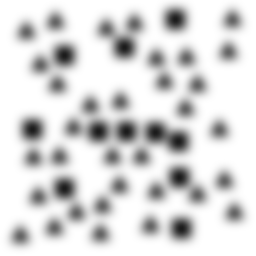
Squares: 11
Triangles: 33
Stars: 0
Total shapes: 44